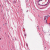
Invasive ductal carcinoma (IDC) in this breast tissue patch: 0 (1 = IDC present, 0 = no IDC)